Aerial crown-view tile of a tropical tree (Barro Colorado Island, Panama), acquired 20250317:
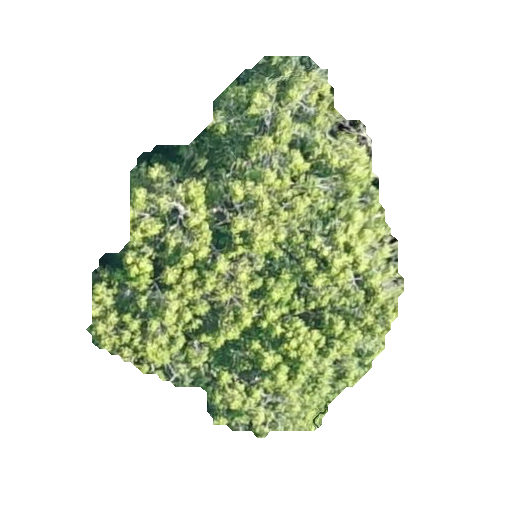
Species: Guatteria lucens
GBIF accepted scientific name: Guatteria lucens
Crown area: 117.665 m²